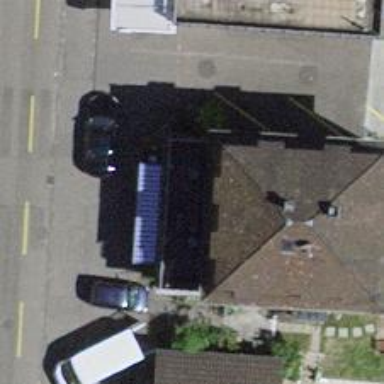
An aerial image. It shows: Restaurant.